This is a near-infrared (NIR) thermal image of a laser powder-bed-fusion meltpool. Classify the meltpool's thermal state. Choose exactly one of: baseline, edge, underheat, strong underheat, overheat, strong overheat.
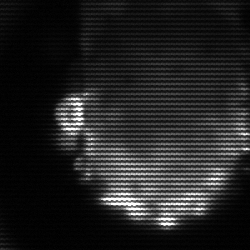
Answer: baseline